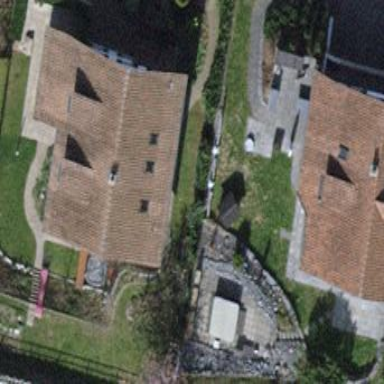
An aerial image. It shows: Detached building with gabled roof.